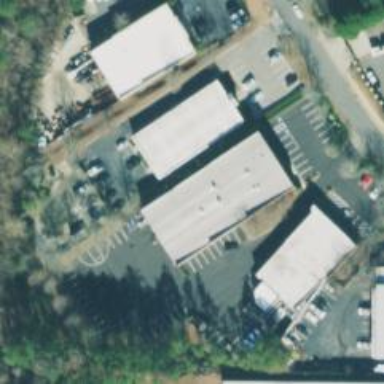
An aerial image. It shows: Commercial building.